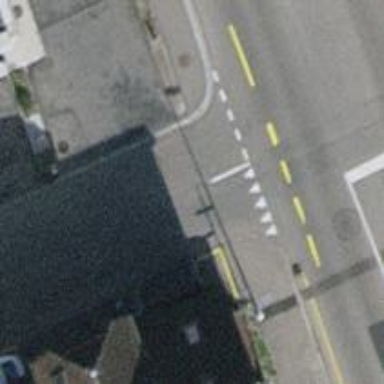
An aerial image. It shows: Unmarked road crossing.